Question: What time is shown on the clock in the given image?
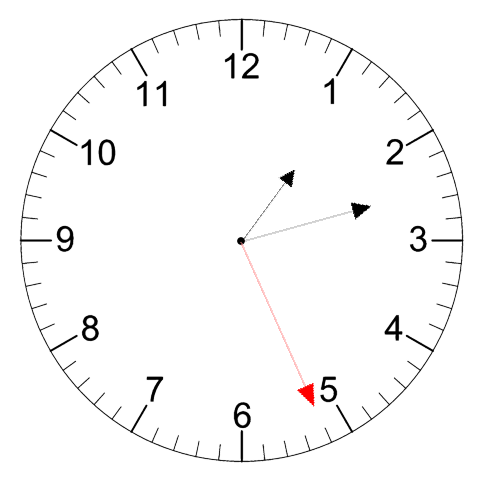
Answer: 01:12:26